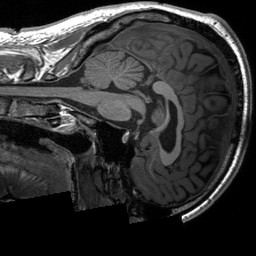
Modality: T1w
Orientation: sagittal
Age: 30
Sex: male
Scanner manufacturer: siemens
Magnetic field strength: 3 T
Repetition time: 2.3 s
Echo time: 0.00233 s